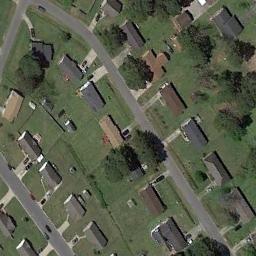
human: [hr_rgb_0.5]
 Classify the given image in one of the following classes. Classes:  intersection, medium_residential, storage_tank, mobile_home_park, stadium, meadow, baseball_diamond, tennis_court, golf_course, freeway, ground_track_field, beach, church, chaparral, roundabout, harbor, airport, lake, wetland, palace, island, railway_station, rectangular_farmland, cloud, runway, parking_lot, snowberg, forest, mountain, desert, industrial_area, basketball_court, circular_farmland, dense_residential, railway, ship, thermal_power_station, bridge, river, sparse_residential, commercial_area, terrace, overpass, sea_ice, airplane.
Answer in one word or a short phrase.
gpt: medium_residential